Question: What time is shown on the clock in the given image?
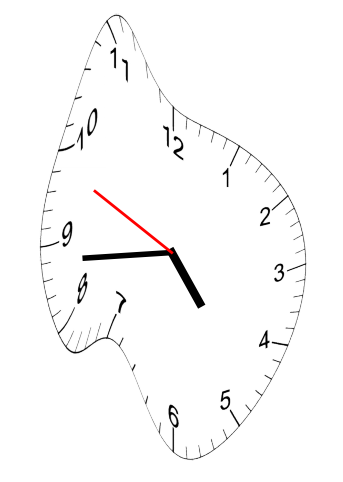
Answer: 04:43:49